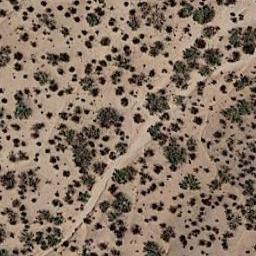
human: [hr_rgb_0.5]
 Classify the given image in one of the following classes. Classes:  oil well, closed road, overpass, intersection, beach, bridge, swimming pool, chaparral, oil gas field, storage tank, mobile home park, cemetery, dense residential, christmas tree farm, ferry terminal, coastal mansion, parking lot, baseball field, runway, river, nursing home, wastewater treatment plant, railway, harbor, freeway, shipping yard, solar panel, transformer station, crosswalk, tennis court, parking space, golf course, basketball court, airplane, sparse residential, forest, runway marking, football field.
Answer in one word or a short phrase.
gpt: chaparral